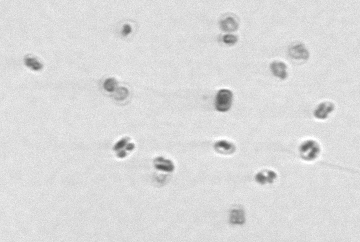
Label: Thalassiosira_sp_aff_mala